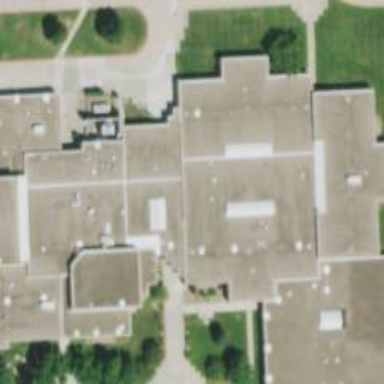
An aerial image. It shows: School building with school amenities.